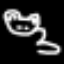
Label: frog